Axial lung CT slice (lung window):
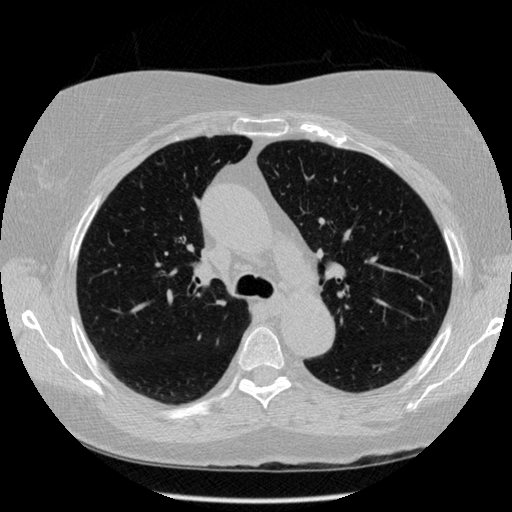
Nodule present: no